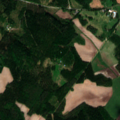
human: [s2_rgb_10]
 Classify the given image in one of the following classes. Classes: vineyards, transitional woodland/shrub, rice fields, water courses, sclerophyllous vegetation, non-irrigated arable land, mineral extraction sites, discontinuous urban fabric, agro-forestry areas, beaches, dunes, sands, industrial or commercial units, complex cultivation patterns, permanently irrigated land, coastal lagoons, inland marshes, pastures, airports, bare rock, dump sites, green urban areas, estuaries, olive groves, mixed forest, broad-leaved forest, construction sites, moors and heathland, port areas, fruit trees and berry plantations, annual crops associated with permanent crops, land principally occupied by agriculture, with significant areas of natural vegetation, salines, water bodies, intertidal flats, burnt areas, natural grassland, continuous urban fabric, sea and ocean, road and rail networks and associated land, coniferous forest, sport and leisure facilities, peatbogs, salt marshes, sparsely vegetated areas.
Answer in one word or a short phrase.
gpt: non-irrigated arable land, land principally occupied by agriculture, with significant areas of natural vegetation, mixed forest